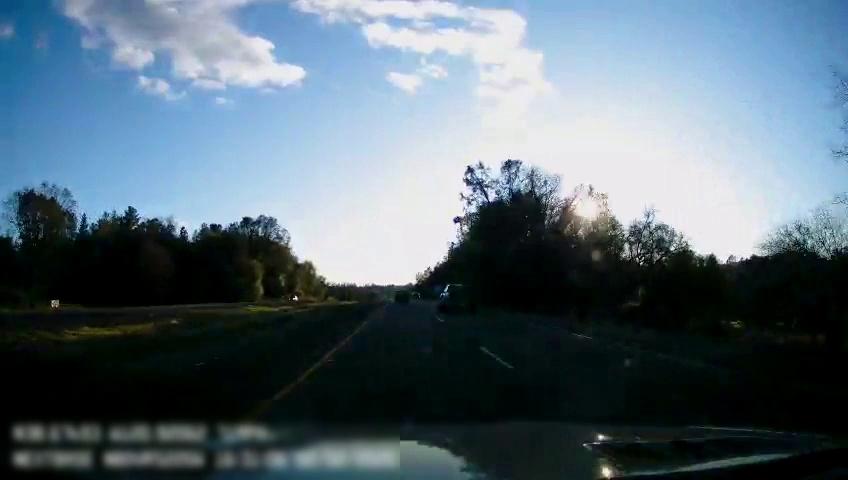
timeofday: Day
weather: Sunny
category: Drivable Space
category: Drivable Space
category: Vehicles | Truck
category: Vehicles | SUV
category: Vehicles | Car
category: Lanes | Current Lane
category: Lanes | Current Lane
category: Lanes | Alternate Lane